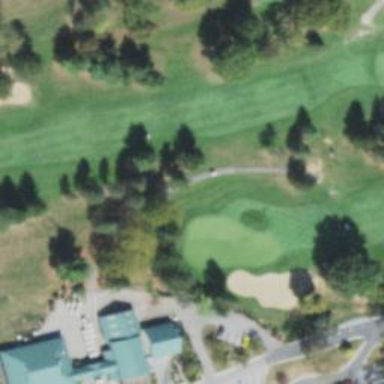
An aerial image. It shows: View of golf hole.